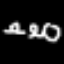
Label: squiggle